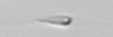
Label: flagellate_morphotype3